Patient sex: M
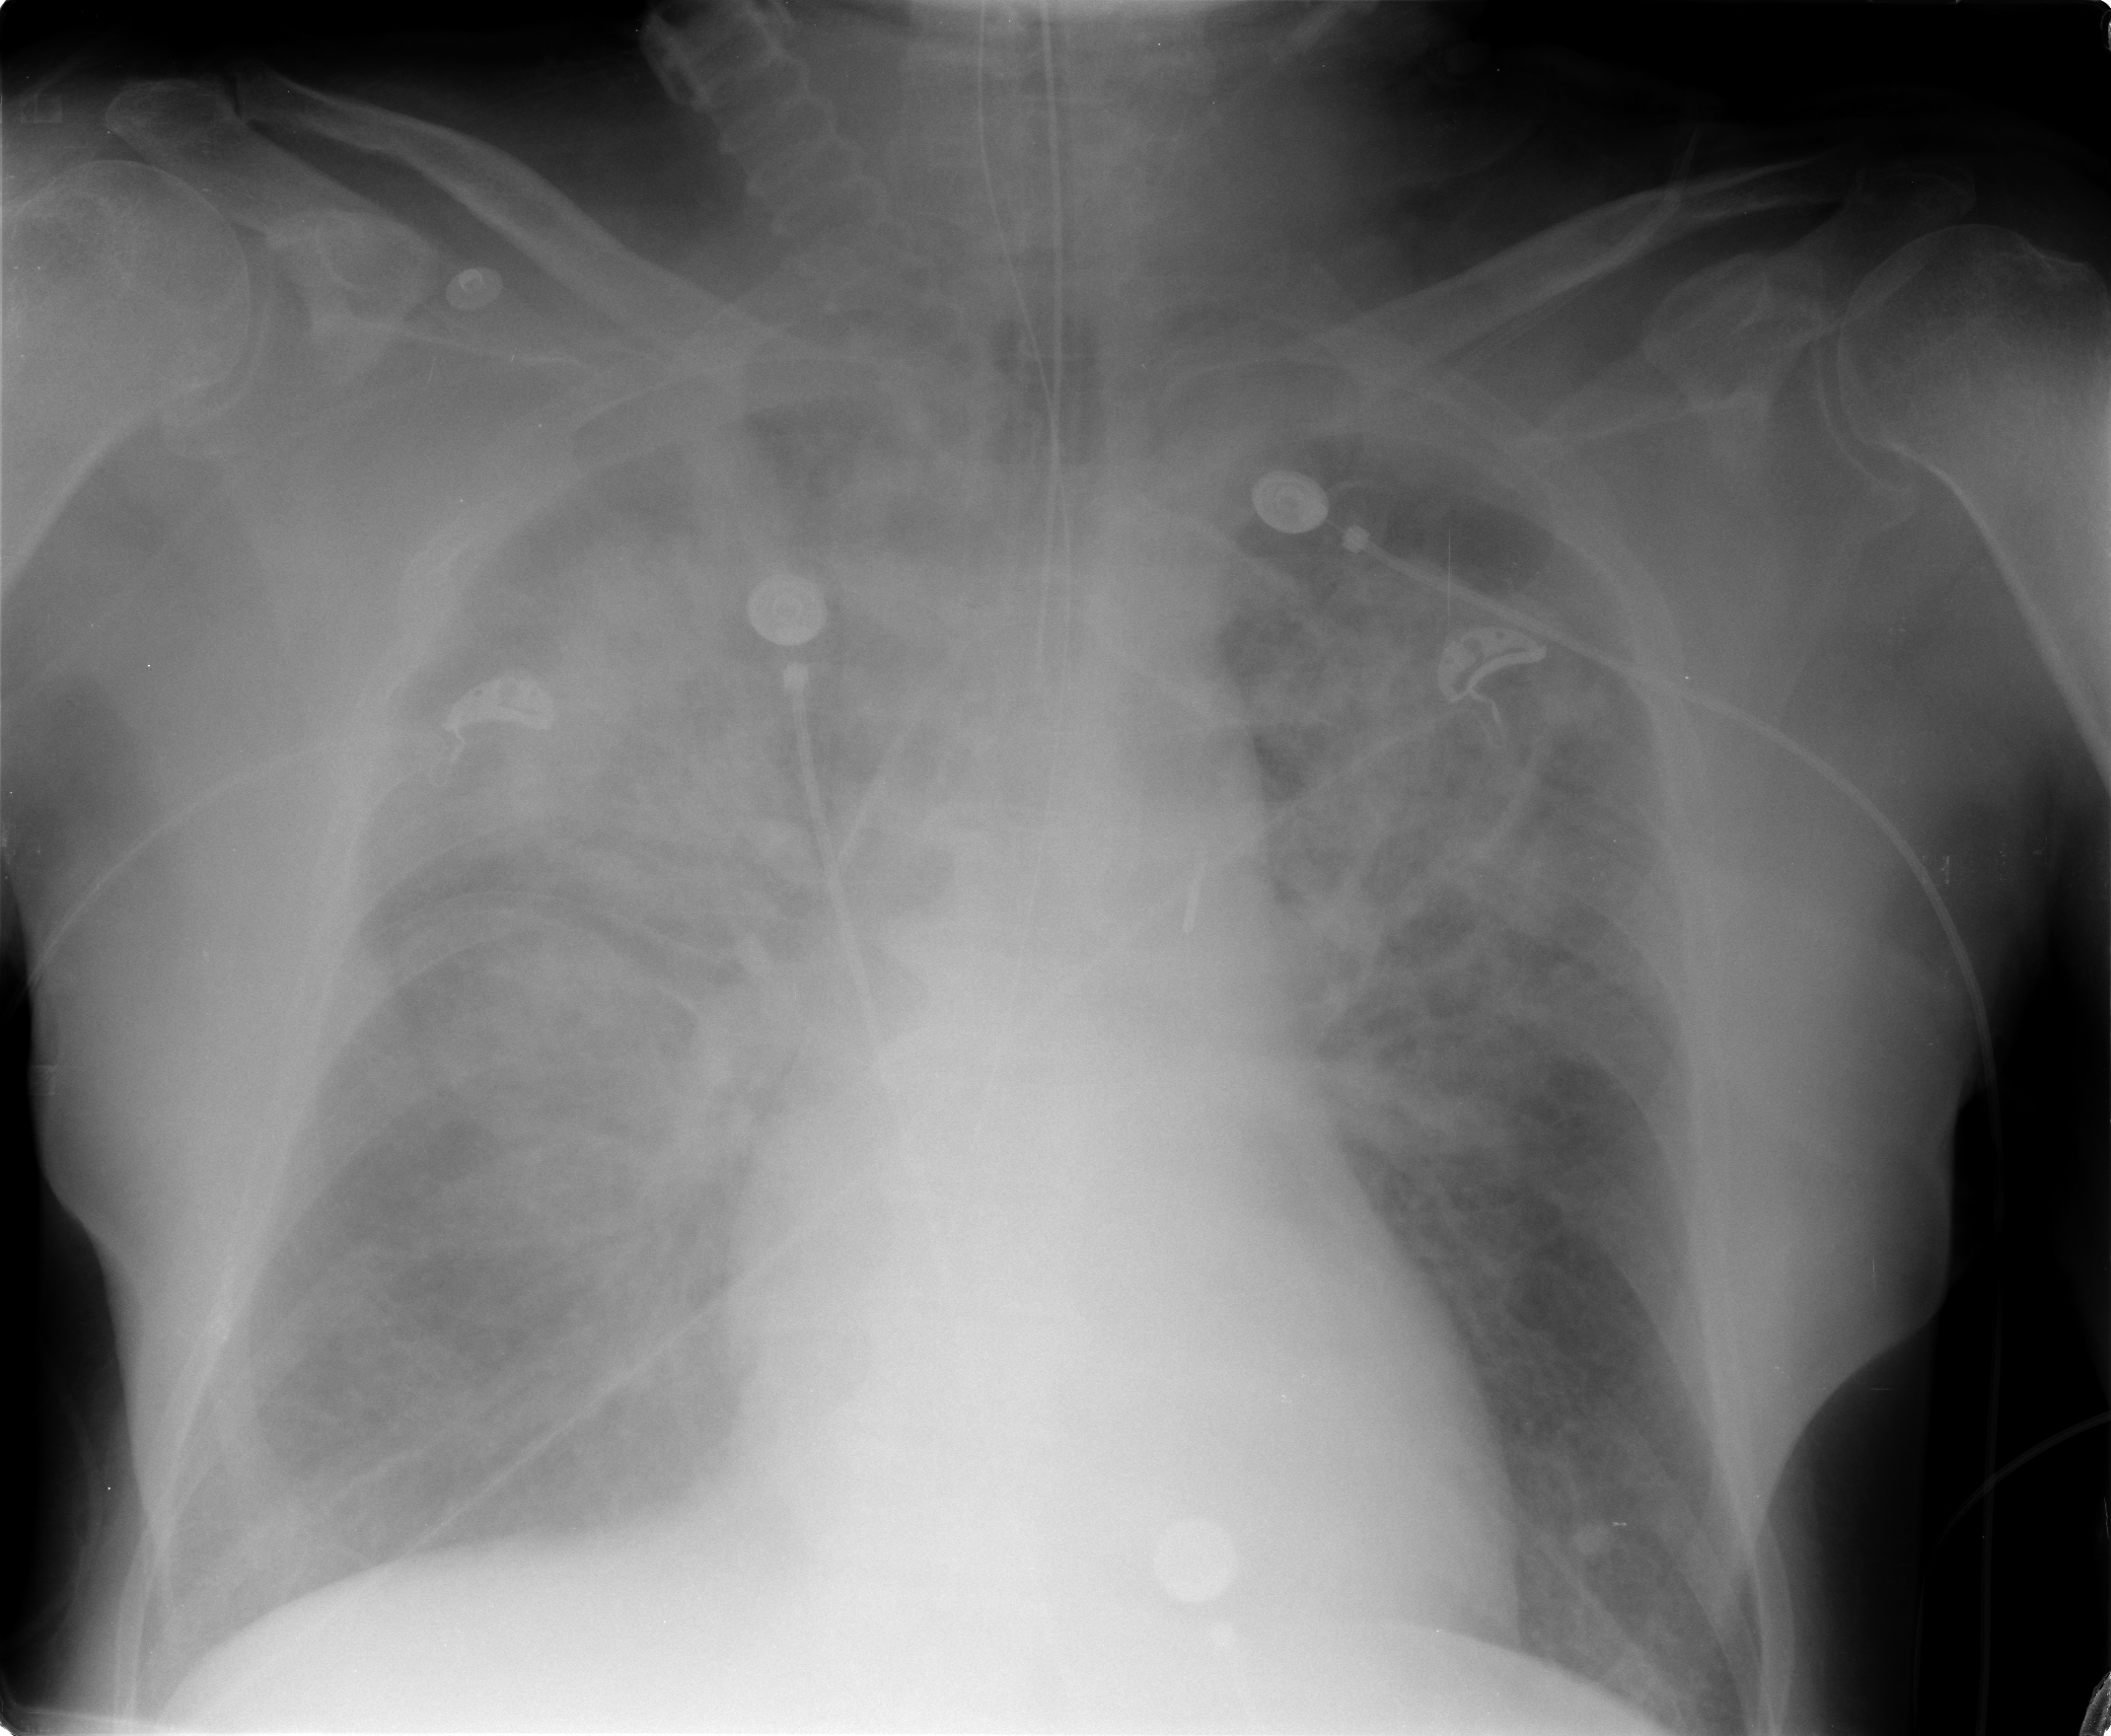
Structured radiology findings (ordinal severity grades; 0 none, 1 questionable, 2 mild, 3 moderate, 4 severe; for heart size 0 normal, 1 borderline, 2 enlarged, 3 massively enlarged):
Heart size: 0
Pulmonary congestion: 3
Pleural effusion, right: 1
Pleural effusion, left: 0
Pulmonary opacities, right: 2
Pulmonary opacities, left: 2
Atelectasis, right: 0
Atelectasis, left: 0